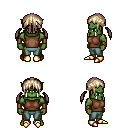
a pixel art fantasy rpg character, male body template, orc, green skin, brown sleeveless shirt, teal pants, white blonde twin-tailed hairstyle, leather bracers, gold boots, four views (front, back, left, right), 2x2 character sprite sheet, small pixel art, hard edges, no anti-aliasing